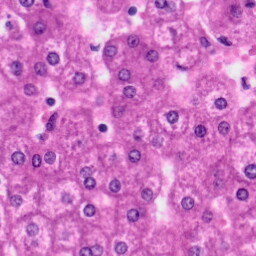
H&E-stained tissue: Liver